Question: I have a table #time_per_bike with 6549 rows (no duplicates present. Even the bikeid column has unique IDs). Please see the sample -

Can anybody tell me why am I getting different results between the two queries (since I believe they do same operation. Please correct me if I am wrong)?
'''
select SUM(AVG_WAIT_TIME)/6549 from #time_per_bike
-- Returns 69499
select AVG(AVG_WAIT_TIME) from #time_per_bike
-- Returns 69520
'''
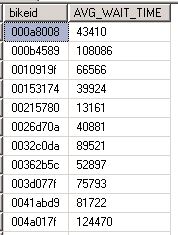
Answer: > "Except for the COUNT(*) function, all aggregate functions perform a
Null-elimination step, so that Null values are not included in the
final result of the calculation." Ref: <URL>
So you have some 'NULL's present in your data.
You have two choices depending how you want to treat nulls in your data. You can either treat as a zero value, or eliminate the rows entirely so they won't contribute to COUNT(*) (as 'AVG()' does).
From referenced wiki page:
> For example, in the following table, AVG(i) (the average of the values
of i) will give a different result from that of AVG(j):'''
Table
i j
150 150
200 200
250 250
NULL 0
'''
Here AVG(i) is 200 (the average of 150, 200, and 250), while AVG(j) is
150 (the average of 150, 200, 250, and 0). A well-known side effect of
this is that in SQL AVG(z) is not equivalent with SUM(z)/COUNT(*)